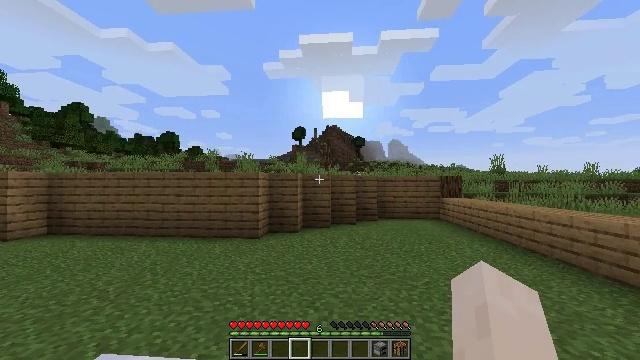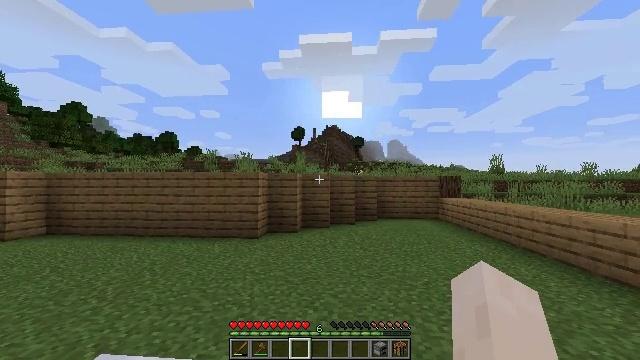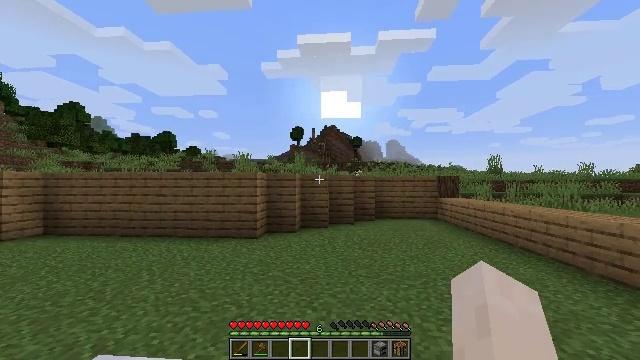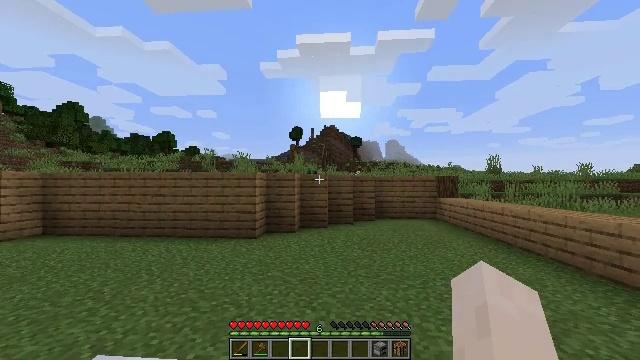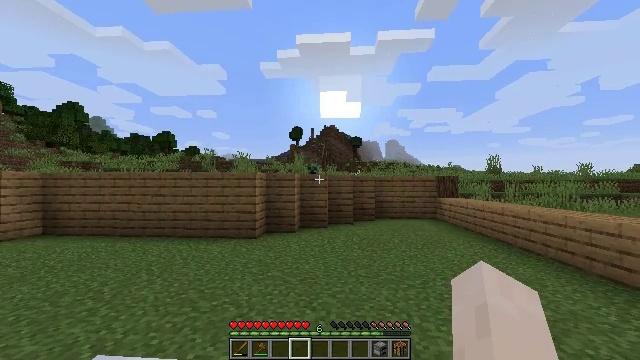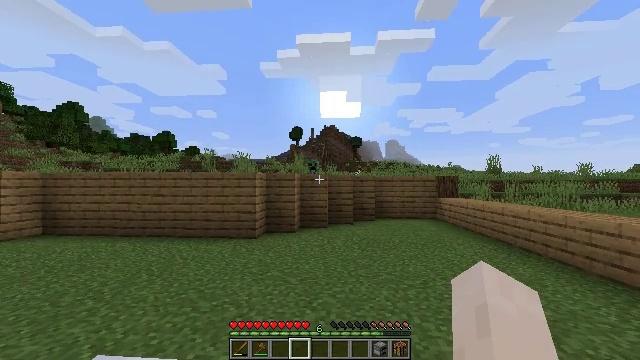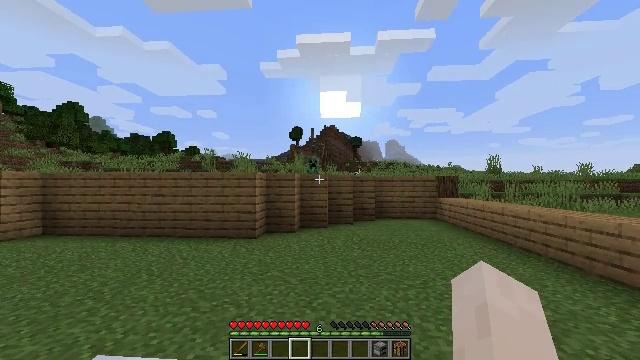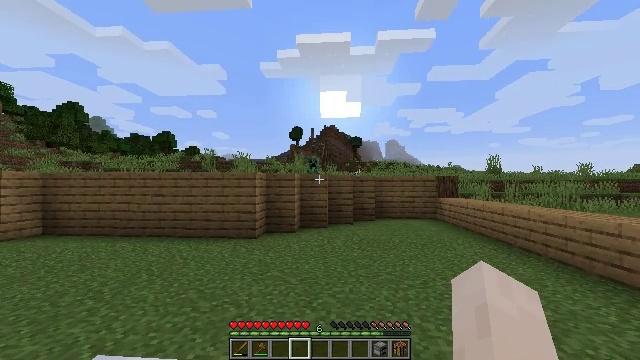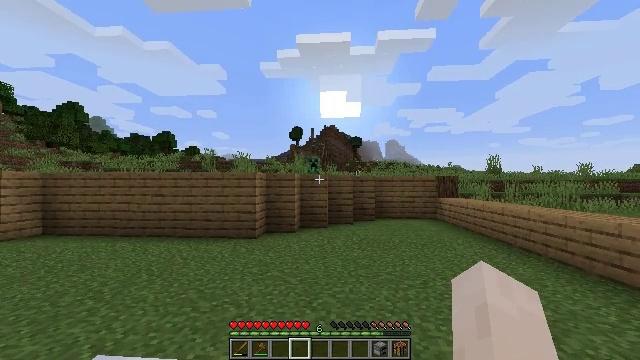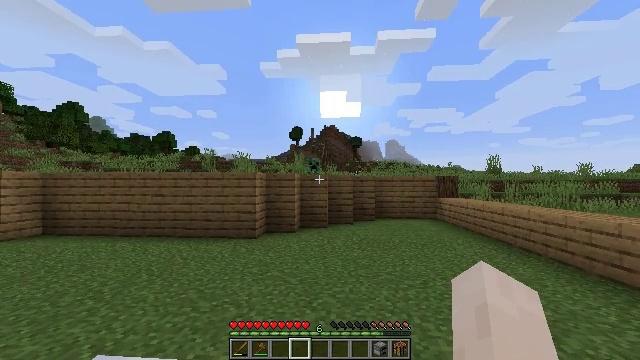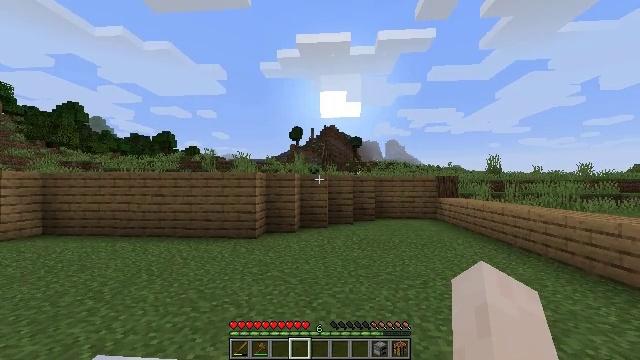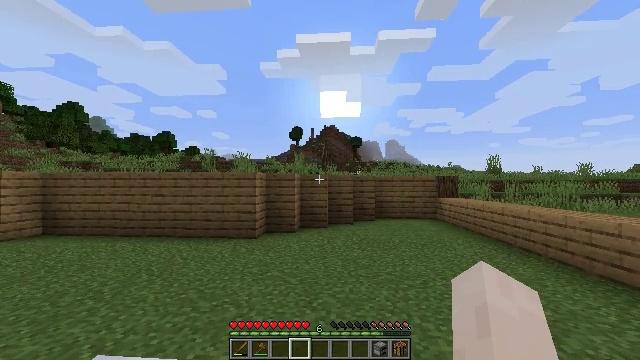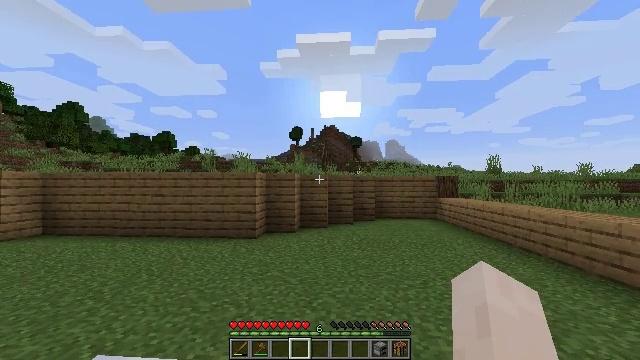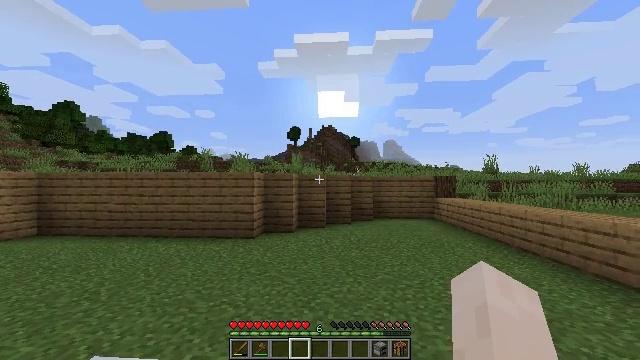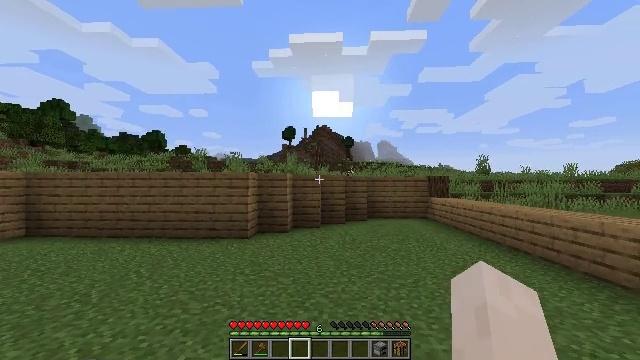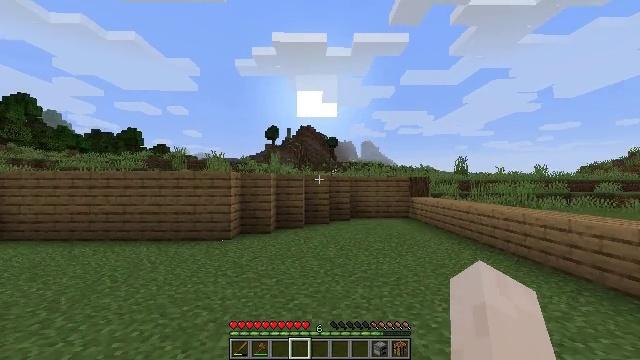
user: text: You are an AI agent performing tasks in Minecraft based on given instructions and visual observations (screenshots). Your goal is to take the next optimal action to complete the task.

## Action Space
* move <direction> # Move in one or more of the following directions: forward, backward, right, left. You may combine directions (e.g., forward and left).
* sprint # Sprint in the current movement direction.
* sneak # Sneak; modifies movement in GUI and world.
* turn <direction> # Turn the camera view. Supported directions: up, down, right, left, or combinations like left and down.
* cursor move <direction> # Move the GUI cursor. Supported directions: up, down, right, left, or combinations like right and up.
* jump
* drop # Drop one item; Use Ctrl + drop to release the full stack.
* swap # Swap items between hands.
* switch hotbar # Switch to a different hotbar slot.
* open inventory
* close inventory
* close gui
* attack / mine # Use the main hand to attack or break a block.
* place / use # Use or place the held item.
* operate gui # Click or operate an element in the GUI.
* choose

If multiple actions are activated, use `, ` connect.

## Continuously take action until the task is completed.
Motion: motion action
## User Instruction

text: Pick up the white bed by breaking it.
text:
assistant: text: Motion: no_op
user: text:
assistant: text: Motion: no_op
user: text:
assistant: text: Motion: no_op
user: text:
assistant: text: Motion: no_op
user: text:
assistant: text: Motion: no_op
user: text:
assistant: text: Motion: no_op
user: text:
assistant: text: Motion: no_op
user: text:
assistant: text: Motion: no_op
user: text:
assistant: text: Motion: no_op
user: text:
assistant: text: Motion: no_op
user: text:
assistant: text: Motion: no_op
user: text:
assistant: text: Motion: no_op
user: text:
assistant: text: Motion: no_op
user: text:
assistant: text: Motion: turn right
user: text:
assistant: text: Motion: turn right
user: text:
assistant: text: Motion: turn right
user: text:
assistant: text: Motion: turn right
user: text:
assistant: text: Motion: turn right
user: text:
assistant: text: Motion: turn right
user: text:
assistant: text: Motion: turn right
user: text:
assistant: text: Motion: turn right
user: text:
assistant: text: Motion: turn right
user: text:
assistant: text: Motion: turn right
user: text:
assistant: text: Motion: turn right
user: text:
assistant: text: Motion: turn right
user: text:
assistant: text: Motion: turn right and down
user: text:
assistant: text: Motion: turn right
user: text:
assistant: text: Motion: turn right and down
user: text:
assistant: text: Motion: turn right
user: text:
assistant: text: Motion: no_op